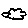
Label: cloud